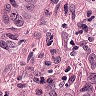
Metastatic tissue present: yes